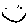
Label: smiley face